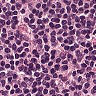
Metastatic tissue present: no